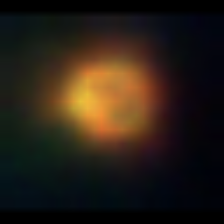
Taxon: NanoPlankton
Group: Other